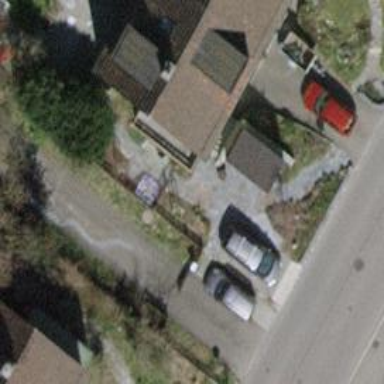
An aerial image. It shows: Semidetached house with tiled roof.